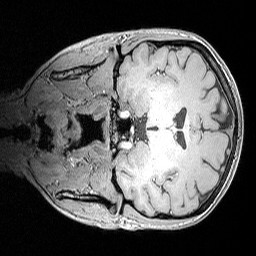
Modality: MP2RAGE
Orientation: coronal
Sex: female
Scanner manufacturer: siemens
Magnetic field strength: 3 T
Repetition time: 5 s
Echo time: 0.00292 s